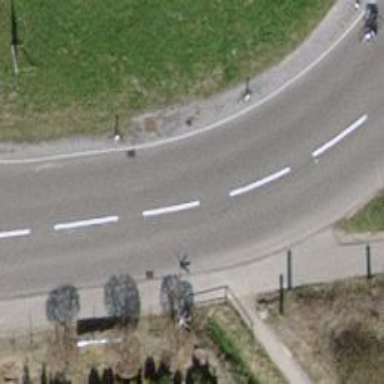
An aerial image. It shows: Compacted path with crossing.